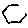
Label: hexagon